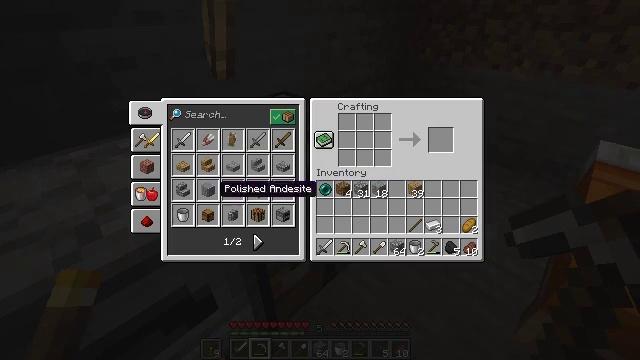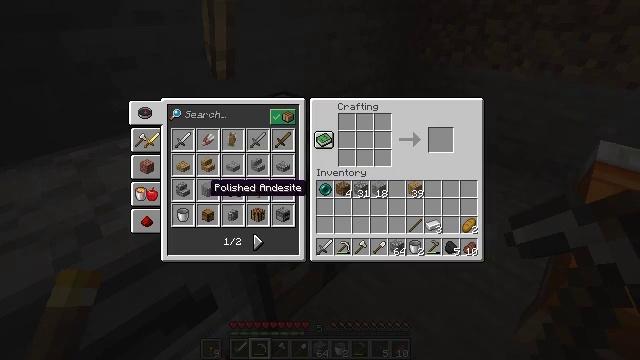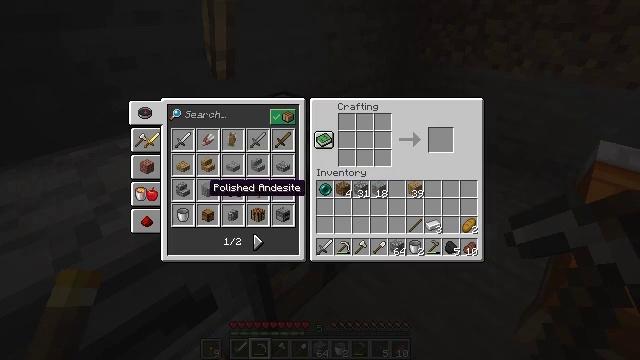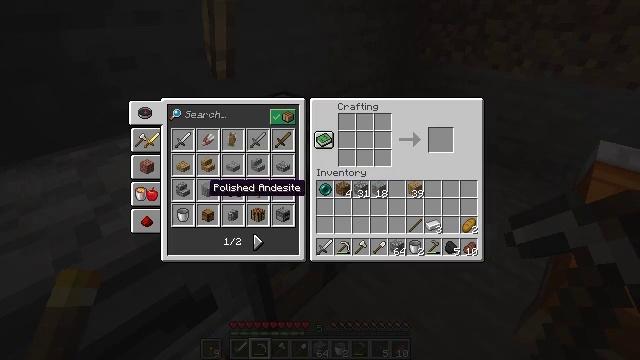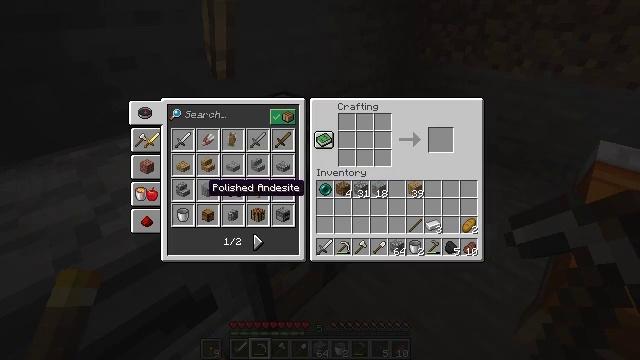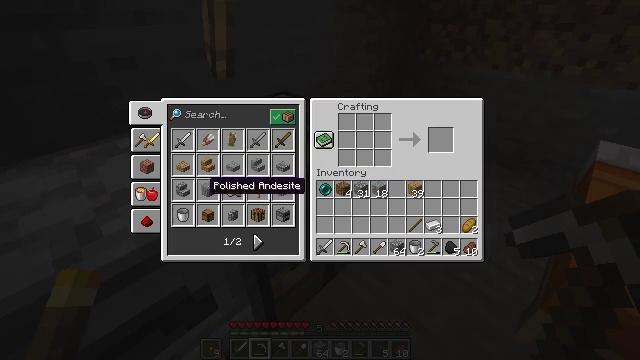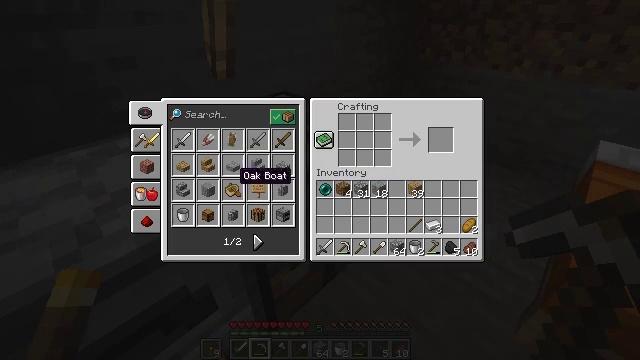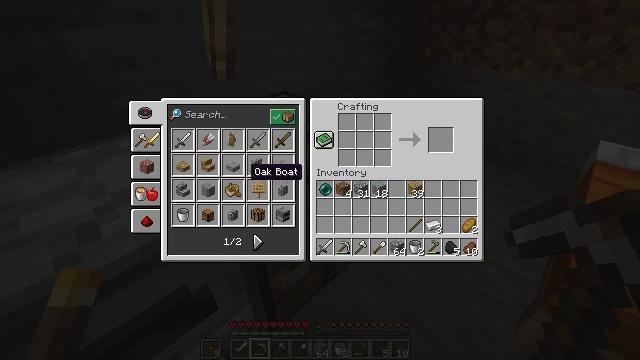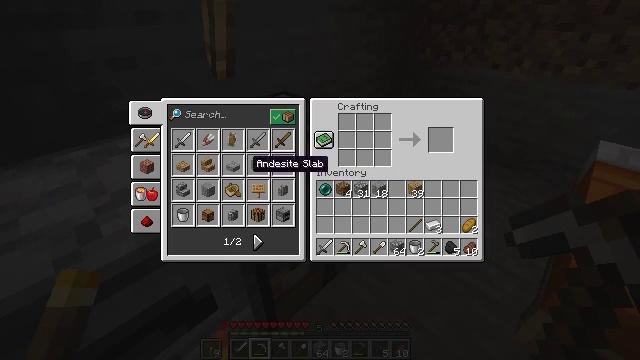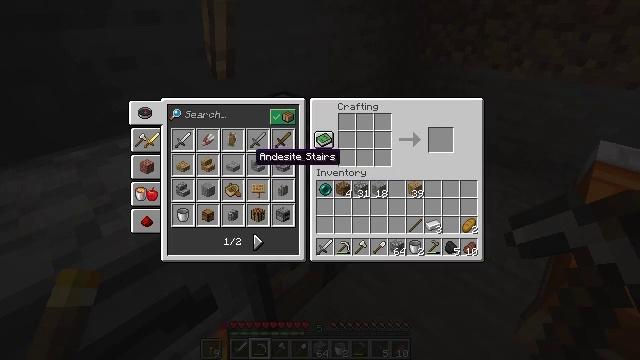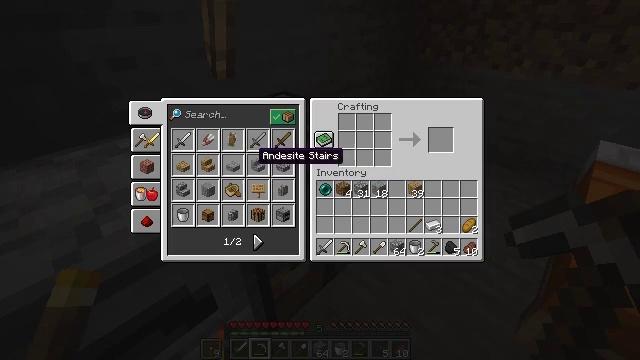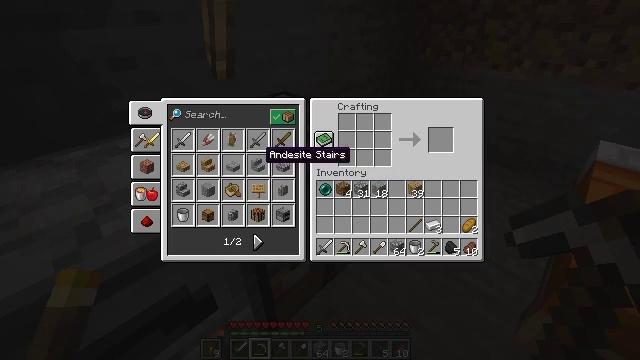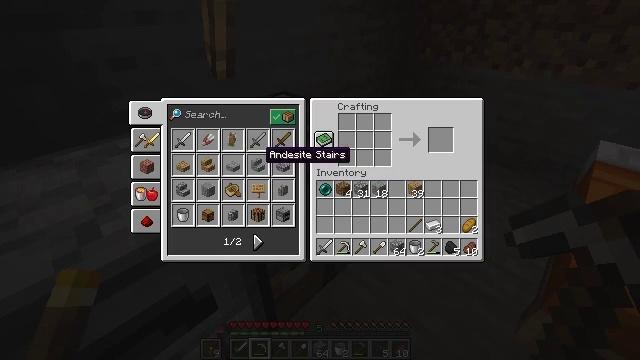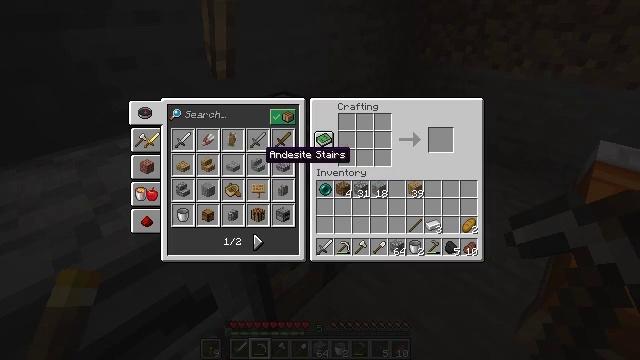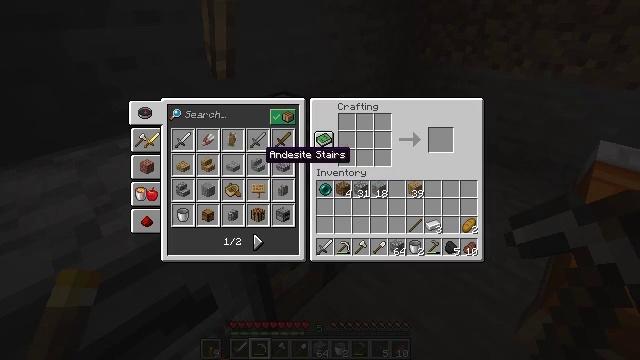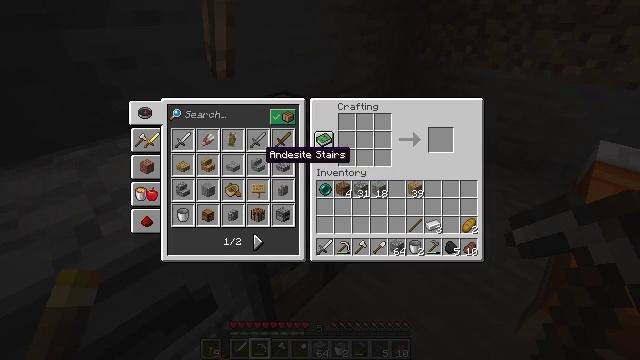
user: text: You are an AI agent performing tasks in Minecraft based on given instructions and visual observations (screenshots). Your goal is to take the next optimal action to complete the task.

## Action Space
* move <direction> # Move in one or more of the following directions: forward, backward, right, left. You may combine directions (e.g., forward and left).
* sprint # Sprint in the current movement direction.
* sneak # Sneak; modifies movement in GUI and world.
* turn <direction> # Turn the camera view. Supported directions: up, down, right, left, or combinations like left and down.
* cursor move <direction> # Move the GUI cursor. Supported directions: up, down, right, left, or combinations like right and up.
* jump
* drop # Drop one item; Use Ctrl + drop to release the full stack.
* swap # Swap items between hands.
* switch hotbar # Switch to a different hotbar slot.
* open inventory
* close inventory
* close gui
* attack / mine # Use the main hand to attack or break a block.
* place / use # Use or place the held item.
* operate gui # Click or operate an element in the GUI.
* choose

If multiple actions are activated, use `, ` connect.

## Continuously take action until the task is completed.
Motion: motion action
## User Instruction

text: Open the crafting table to create cobblestone stairs.
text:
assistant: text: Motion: cursor move left
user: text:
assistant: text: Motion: no_op
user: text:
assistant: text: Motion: sneak
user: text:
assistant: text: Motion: sneak
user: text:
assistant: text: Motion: sneak
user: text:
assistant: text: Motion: sneak, cursor move right and up
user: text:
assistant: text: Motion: sneak, cursor move right
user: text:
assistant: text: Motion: sneak, cursor move up
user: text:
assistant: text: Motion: sneak, cursor move up
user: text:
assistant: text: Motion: sneak
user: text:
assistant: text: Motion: sneak, cursor move right
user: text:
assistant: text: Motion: sneak
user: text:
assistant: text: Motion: sneak
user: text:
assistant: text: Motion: sneak
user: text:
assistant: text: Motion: sneak
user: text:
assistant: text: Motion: sneak
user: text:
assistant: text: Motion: sneak
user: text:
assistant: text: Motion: sneak, cursor move left
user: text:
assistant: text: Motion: sneak, cursor move left
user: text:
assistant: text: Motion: sneak
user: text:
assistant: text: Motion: sneak, cursor move left
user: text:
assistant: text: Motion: sneak, cursor move left
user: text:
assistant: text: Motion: sneak, cursor move left
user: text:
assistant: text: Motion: sneak
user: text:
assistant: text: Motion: sneak
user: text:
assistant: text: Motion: sneak
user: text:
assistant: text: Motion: sneak
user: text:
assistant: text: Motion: sneak
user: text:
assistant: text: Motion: sneak
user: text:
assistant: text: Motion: sneak